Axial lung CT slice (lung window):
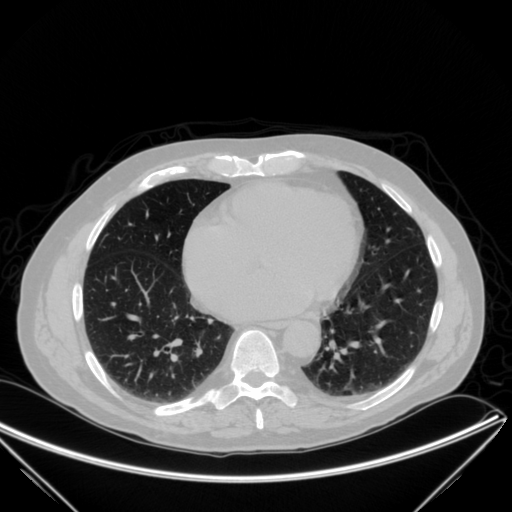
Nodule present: no